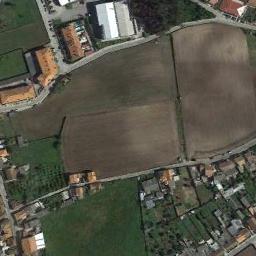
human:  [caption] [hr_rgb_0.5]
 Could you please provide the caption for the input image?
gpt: The bare and green terrace is next to some houses and trees .

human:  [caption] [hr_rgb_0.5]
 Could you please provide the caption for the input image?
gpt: There are many buildings beside the terraces .

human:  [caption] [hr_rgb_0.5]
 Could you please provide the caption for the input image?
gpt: Most terraces are planted with crops .

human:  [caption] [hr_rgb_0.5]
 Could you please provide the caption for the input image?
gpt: Many irregularly shaped brown and green mixed farm fields with several paths and many buildings .

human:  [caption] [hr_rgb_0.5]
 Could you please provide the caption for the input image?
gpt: There are many buildings beside the terraces .